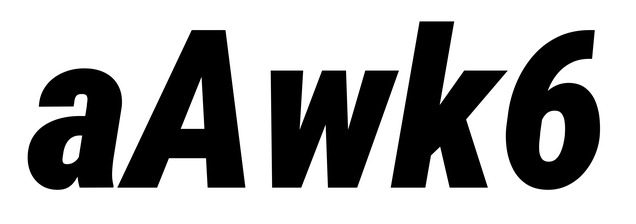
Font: Roboto-Italic_Condensed_Black_Italic